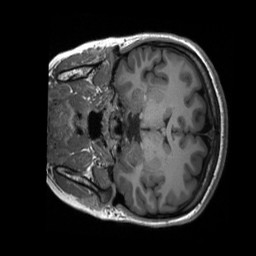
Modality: T1w
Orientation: coronal
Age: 17
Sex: female
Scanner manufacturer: siemens
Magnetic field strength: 3 T
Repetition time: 2.3 s
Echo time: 0.00232 s